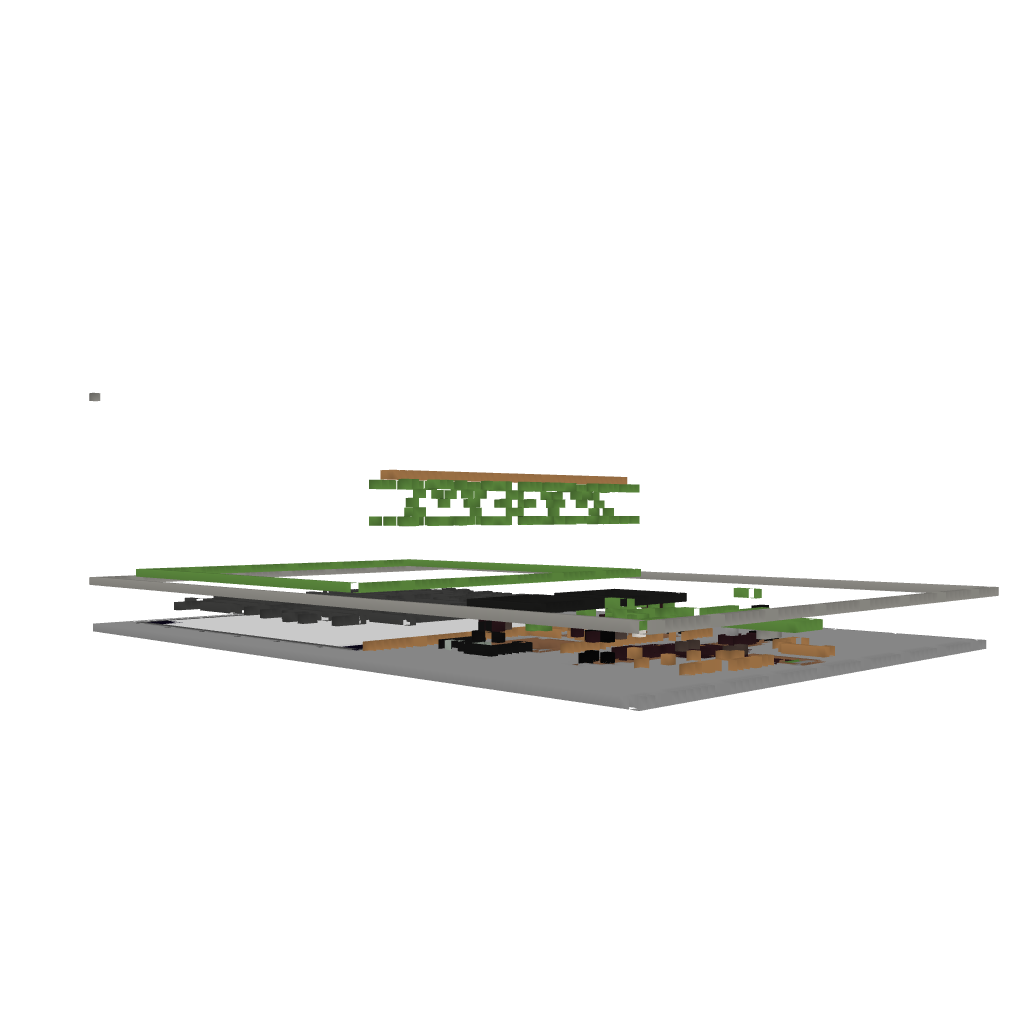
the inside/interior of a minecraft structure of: BomberMan MiniGame